Question: I need to write a trigger that will create a record in another table.
In my user table when a registering user responds to an activation email their status in that table changes from 0 to 1. When this change occurs I need it create a record in another table that has an auto-incrementing int primary id (Party).
Since the user status can be of three different states (not active (0), active (1), and banned (-1) I need this trigger to only set off when the status is changed from 0 to 1.
Can someone please help me with the SQL here?

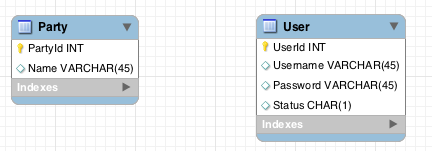
Answer: '''
DELIMITER $$
CREATE TRIGGER users_status_change AFTER UPDATE on users
FOR EACH ROW BEGIN
IF OLD.Status = 0 AND NEW.Status = 1 THEN
INSERT Party(Name)
VALUES('blar blar');
END IF;
END;
$$
DELIMITER ;
'''